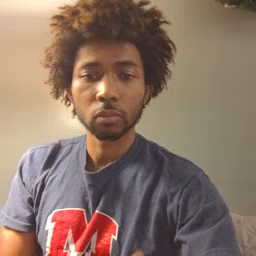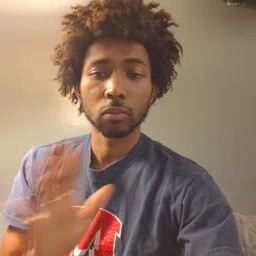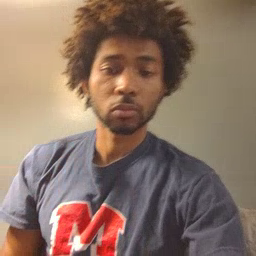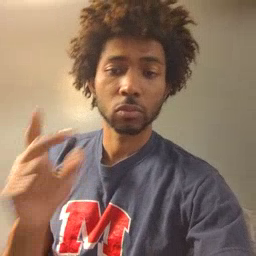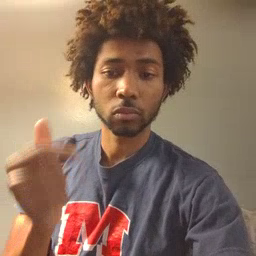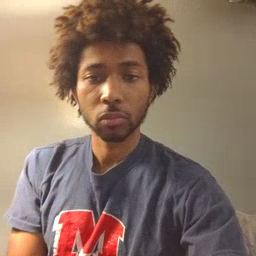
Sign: dog